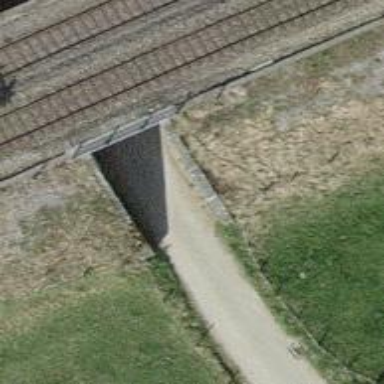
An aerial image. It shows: Track tunnel with grade1 tracktype.